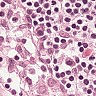
Metastatic tissue present: no